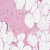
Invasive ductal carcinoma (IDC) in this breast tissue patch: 0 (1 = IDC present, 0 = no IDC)